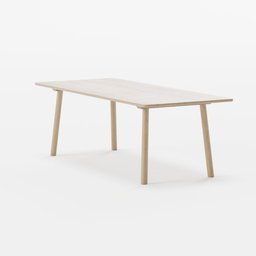
Label: furniture